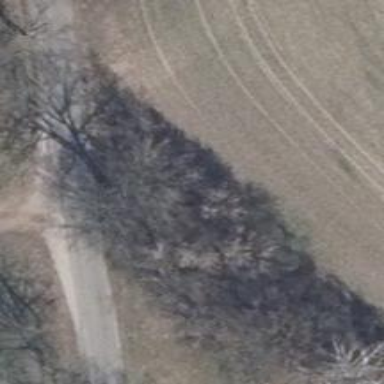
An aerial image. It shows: Row of trees in natural setting.